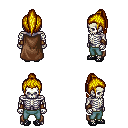
a pixel art fantasy rpg character, male body template, skeleton, brown cape, teal pants, blonde long topknot hairstyle, cloth bracers, ghillies, four views (front, back, left, right), 2x2 character sprite sheet, small pixel art, hard edges, no anti-aliasing